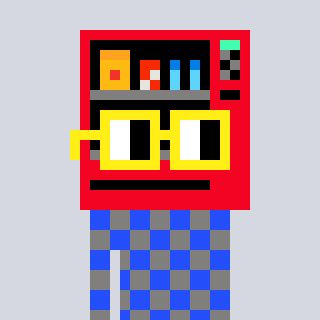
a pixel art character with square yellow glasses, a vending machine-shaped head and a bluegrey-colored body on a cool background